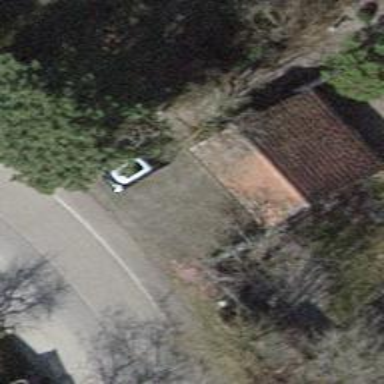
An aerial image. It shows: Garage.